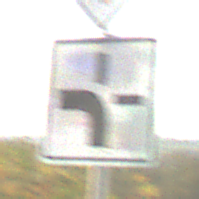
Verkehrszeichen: VerlaufVorfahrtsstrasse1
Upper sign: Vorfahrtsstrasse
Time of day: SunriseSunset
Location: Outdoor (Nature)
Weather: PartlyCloudy
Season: NotSpecified
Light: Natural